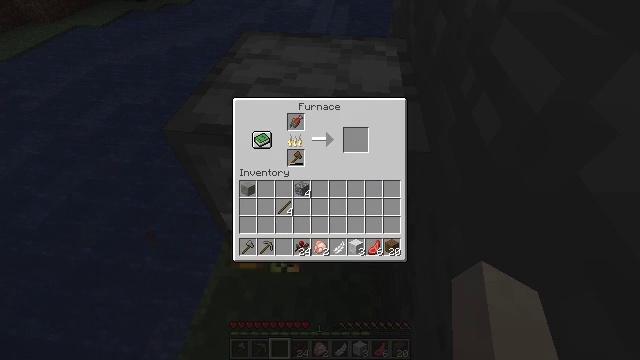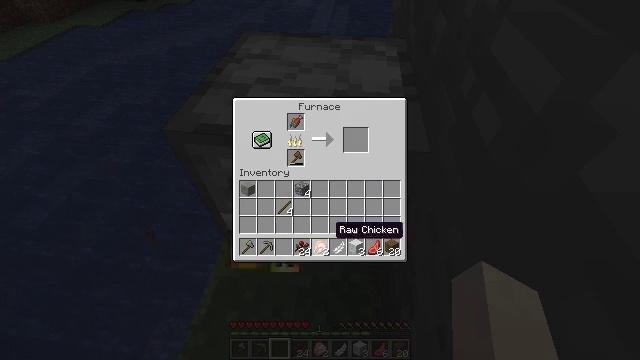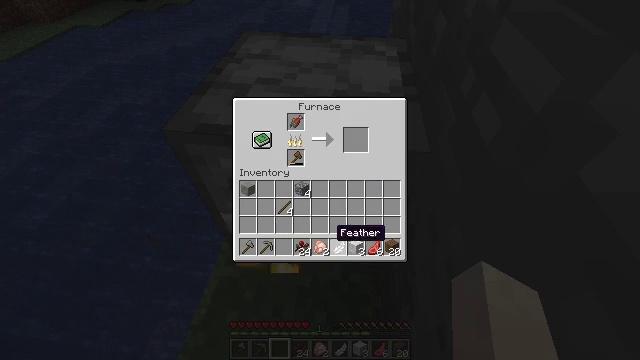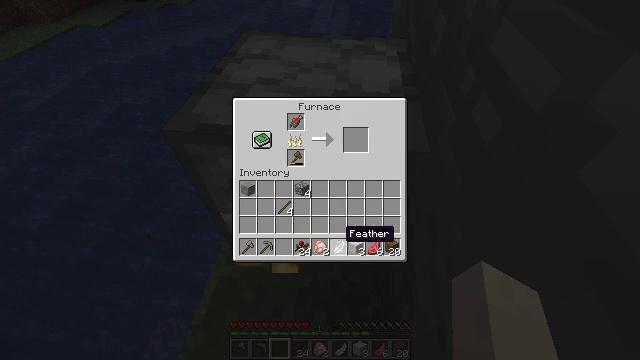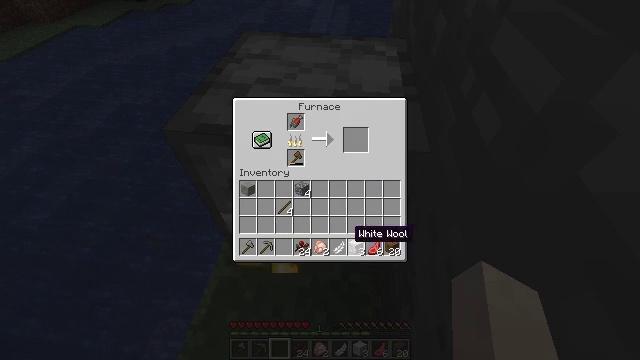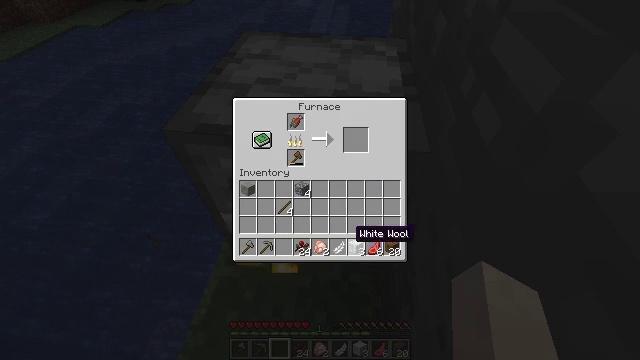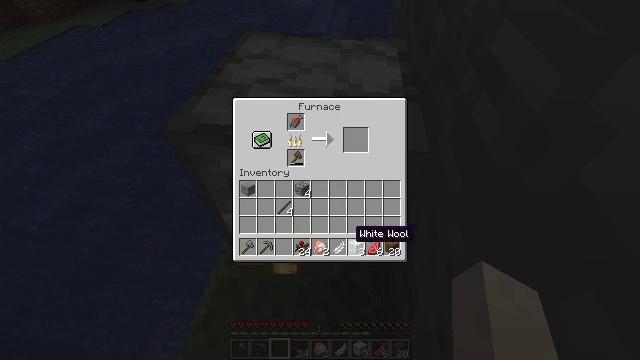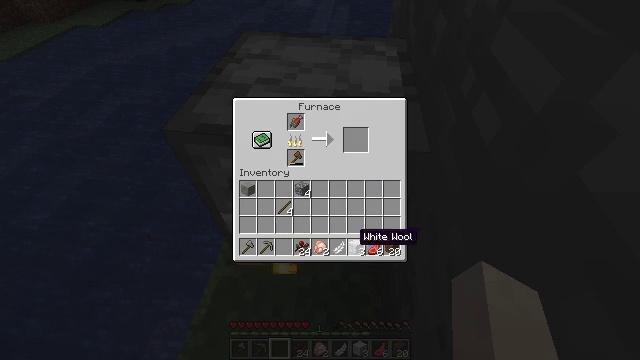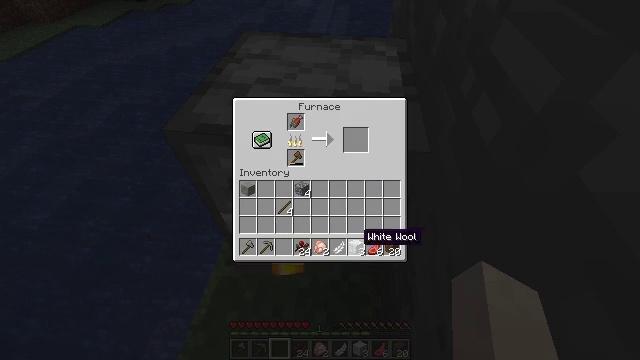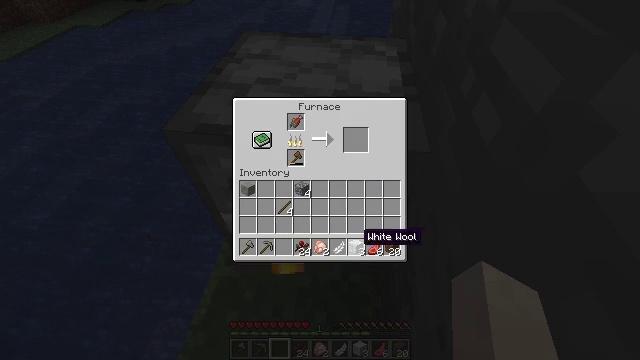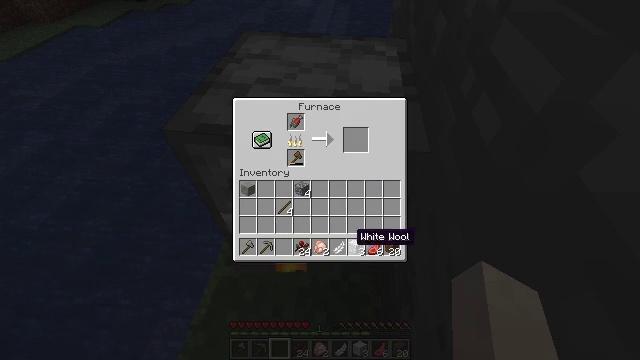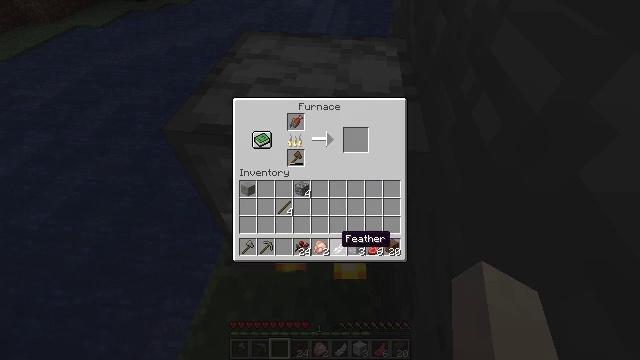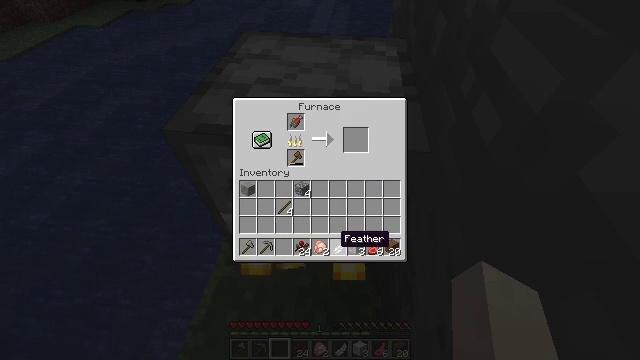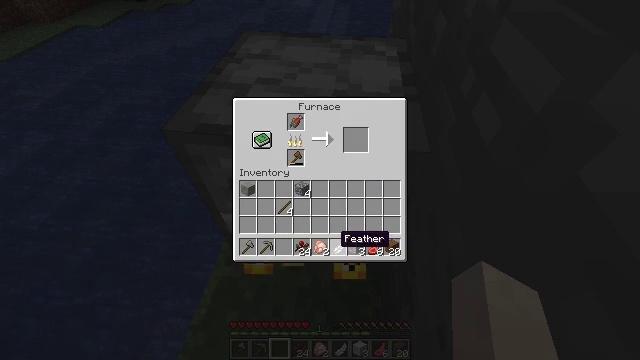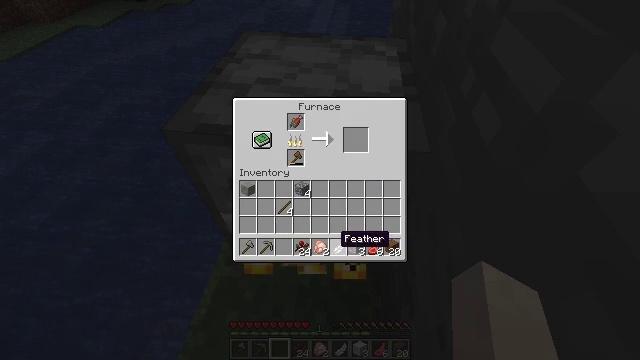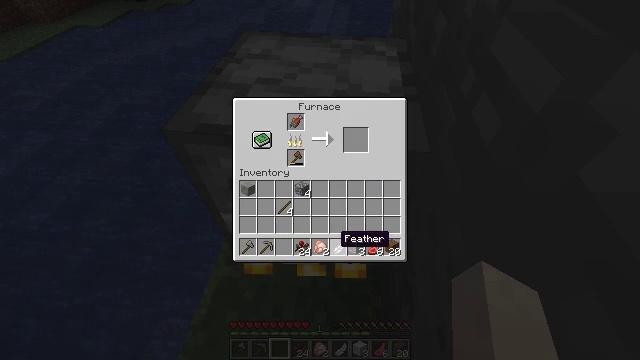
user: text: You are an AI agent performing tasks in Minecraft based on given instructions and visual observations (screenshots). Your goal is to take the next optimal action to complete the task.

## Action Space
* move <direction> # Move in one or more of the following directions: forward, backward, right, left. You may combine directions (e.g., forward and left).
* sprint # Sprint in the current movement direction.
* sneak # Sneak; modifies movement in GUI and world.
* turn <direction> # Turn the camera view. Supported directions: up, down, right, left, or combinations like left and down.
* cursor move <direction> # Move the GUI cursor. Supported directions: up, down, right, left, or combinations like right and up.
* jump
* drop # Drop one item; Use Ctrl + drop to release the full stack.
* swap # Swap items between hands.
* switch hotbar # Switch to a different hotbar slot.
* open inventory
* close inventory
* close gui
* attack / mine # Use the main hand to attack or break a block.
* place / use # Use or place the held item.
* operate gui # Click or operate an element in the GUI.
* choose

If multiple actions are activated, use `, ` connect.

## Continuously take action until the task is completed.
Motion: motion action
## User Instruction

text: Cook a cooked salmon.
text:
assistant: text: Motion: no_op
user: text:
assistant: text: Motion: no_op
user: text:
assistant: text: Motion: cursor move right
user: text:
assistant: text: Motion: cursor move right
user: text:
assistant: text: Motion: no_op
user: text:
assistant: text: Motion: no_op
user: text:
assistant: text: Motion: no_op
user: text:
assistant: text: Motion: no_op
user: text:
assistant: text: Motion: no_op
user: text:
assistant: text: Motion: cursor move left
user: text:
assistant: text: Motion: cursor move left
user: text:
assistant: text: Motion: no_op
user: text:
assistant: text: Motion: sneak
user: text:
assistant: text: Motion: sneak
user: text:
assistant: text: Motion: sneak
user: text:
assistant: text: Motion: sneak
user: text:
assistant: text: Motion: sneak
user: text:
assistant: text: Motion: sneak, cursor move right
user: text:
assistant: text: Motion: sneak, cursor move right
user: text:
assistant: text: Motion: no_op
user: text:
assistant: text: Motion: no_op
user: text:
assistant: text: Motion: no_op
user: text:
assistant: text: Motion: no_op
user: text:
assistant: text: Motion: no_op
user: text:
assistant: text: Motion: no_op
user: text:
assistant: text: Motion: no_op
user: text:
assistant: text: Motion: no_op
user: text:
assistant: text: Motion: no_op
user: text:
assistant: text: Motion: no_op
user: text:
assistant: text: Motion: no_op